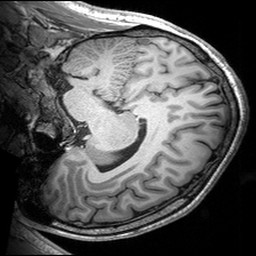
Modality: T1w
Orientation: sagittal
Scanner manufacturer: siemens
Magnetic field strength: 3 T
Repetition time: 2.53 s
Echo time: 0.00299 s